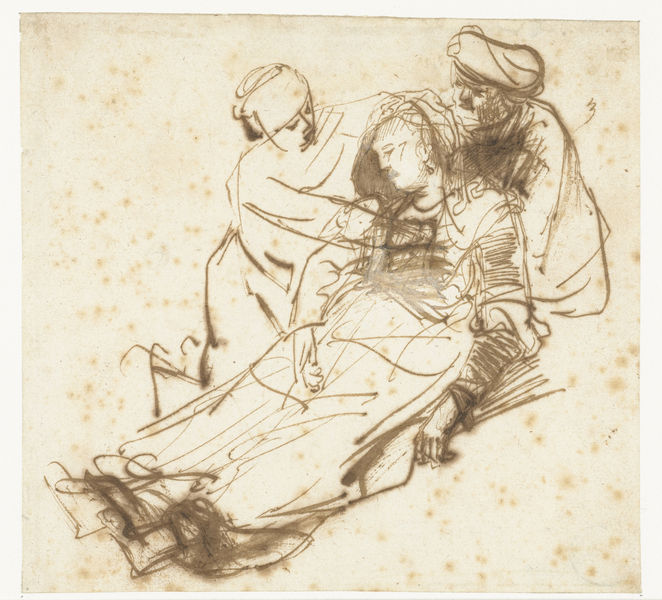
Titel: Dood van Lucretia
Künstler: Ferdinand Bol
Standort: Amsterdam
Institution: Rijksmuseum
Schlagwörter: kopf, mann, umhang, wunde, braun, frau, kleid, mund, männer, nase, ohr, skizze, stirn, zeichnung, anzug, bart, kappe, mütze, augen, rembrandt, hände, haare, blatt, kinn, grafik, sepia, krank, flecken, hilfe, verwundet, turban, rötel, quadrat, helfen, schwach, pflegen, siegen